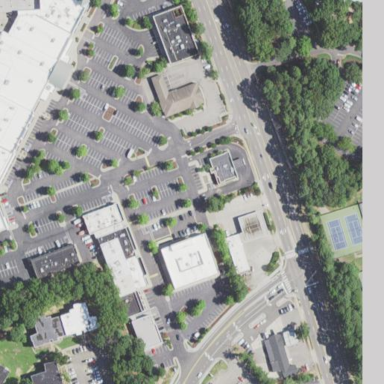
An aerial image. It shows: Parking area with surface.